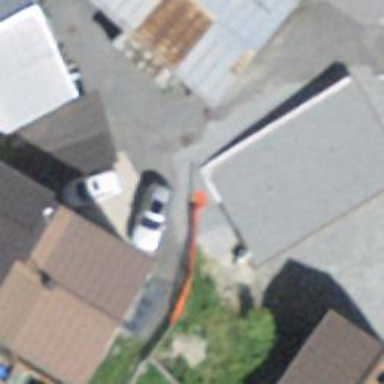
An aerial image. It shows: Alleyway designated as service road.